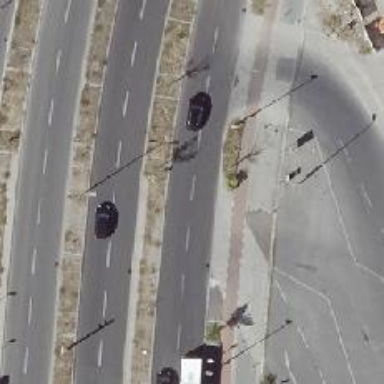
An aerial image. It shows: Asphalt road with primary classification. There is cycle track on the right side.